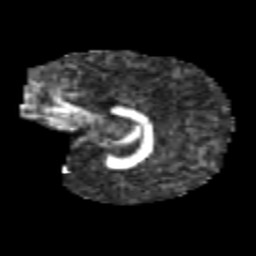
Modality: FA
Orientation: sagittal
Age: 6
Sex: male
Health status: healthy